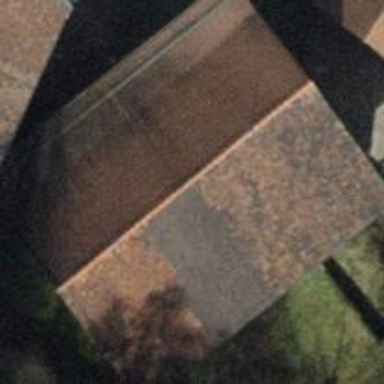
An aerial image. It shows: Farm auxiliary building with gabled roof.